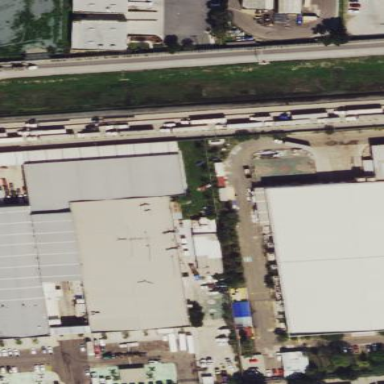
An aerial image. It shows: Industrial building.